What's the difference between 2 images?
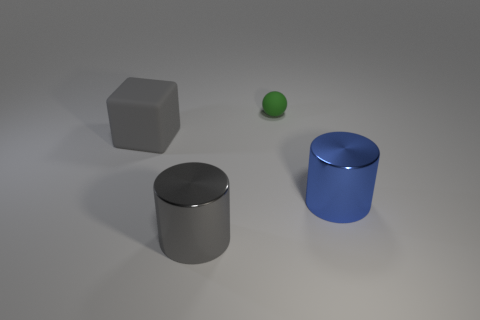
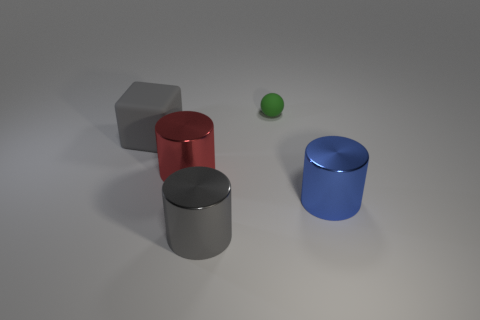
the red cylinder has been added
the red object has appeared
the red metal thing has appeared
the large red metallic object has appeared
the big red metallic cylinder that is on the left side of the big gray shiny object has been newly placed
the large red shiny cylinder behind the blue metal cylinder has been added
the big red shiny cylinder behind the large blue metal cylinder has appeared